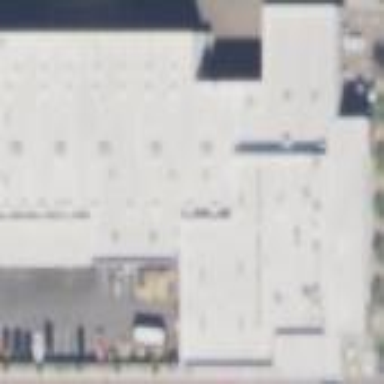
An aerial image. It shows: Car shop building.